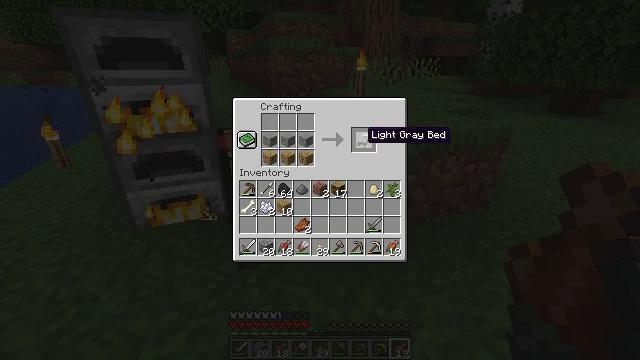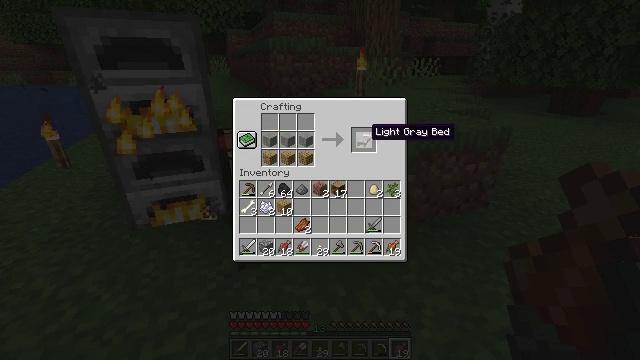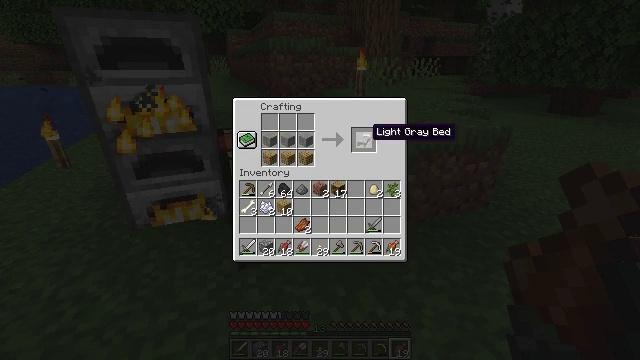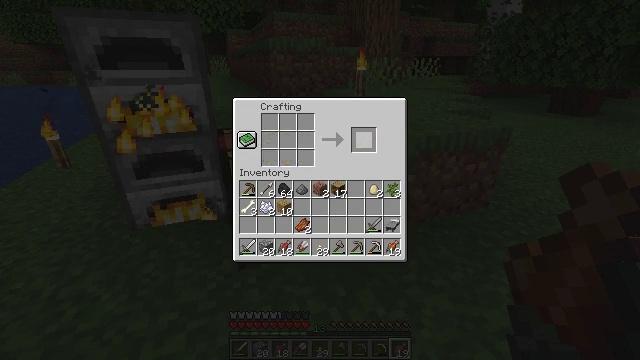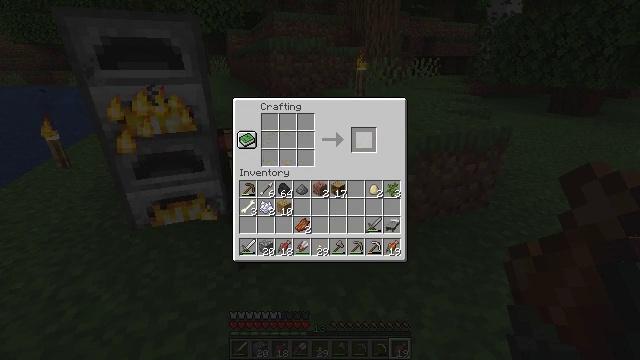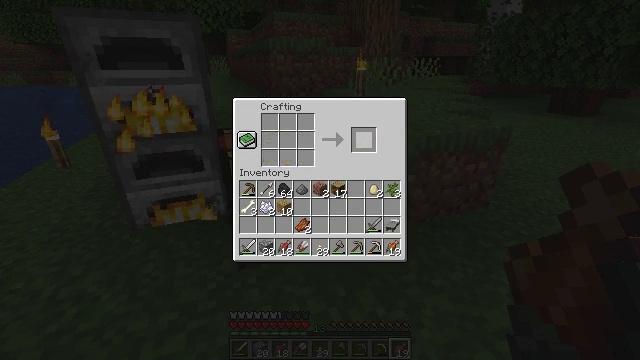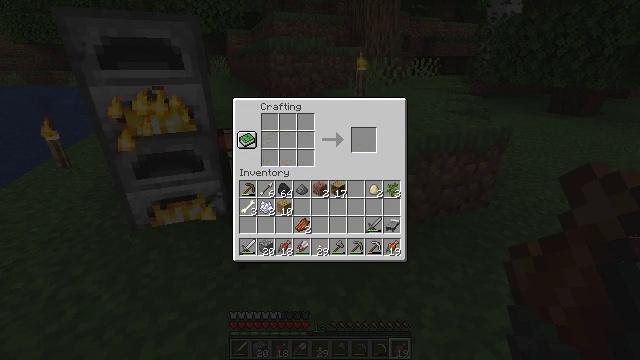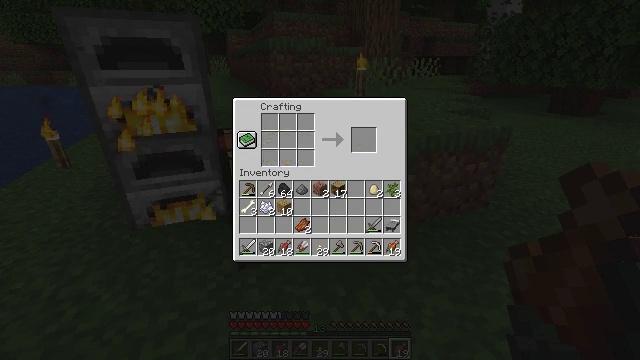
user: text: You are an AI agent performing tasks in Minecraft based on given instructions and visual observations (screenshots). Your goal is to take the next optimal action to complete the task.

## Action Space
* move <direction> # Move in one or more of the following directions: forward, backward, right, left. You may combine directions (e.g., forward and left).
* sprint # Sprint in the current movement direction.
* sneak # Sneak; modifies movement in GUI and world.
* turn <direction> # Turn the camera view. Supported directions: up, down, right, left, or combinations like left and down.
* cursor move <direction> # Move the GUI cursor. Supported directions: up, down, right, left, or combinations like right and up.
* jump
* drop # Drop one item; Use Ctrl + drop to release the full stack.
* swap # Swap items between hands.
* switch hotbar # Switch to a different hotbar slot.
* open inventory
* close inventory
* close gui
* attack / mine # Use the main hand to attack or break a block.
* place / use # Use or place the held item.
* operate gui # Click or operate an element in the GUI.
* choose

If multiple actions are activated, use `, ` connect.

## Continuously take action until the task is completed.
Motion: motion action
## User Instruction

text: Use the crafting table to make a light gray bed.
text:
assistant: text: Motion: sneak
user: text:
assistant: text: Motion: sneak
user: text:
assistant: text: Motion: sneak, operate gui
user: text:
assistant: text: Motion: sneak, operate gui
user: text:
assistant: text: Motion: sneak
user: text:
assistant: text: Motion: sneak, cursor move down
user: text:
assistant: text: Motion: sneak
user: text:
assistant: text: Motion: sneak